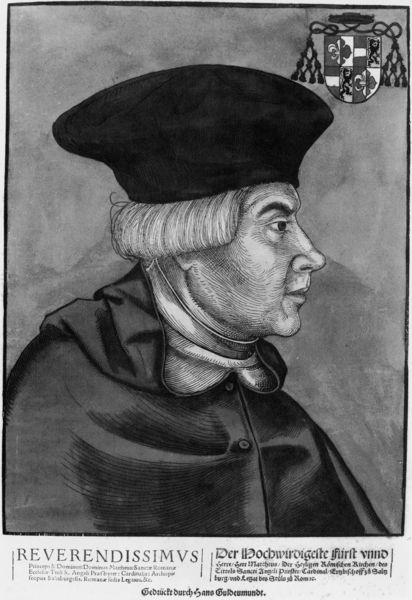
Titel: Bildnis des Mattheus Lang von Wellenburg, Kardinal, Erzbischof von Salzburg, Privatsekretär von Kaiser Maximilian I
Künstler: Erhard Schön
Institution: (Seriendruck)
Schlagwörter: kopf, mann, umhang, weiß, frisur, grau, haar, hut, mund, nase, profil, schwarz, zeichnung, blick, haube, anzug, blond, kappe, mütze, richter, augen, band, kragen, rahmen, bild, hals, portrait, porträt, auge, geistlicher, gewand, haare, halbfigur, mantel, augenbrauen, brustbild, kinn, knopf, lippen, locke, kopfbedeckung, schrift, seitlich, umrisse, halsband, graphik, linien, ernst, streng, seitenansicht, robe, deutsch, wange, augenbraue, knöpfe, druck, schwarzweiss, schraffur, radierung, stich, barrett, text, uniform, zeitung, beschriftung, kardinal, fürst, wappen, prediger, pfarrer, firsur, scwarz, mönch, heiliger, viereckig, kupferstich, beschreibung, kapuze, latein, lateinisch, reformation, habsburg, habsburger, nse, kompositwappen, fleur, elegant gelehrt, forschend alt erfahren, halblang haar neuzeit, monochrom augenbraue, name titel geknöpft, radierung ponyfrisur, referndissimus, reverendissimus, reverendissimvs, schwarz weiss lebhaft gewand, seitenansicht geistlicher  sch, titulatur frisur, vornehm anrede, wappen stirnfalten, haarfrisur, proester, hat, man, efrisur, scholar